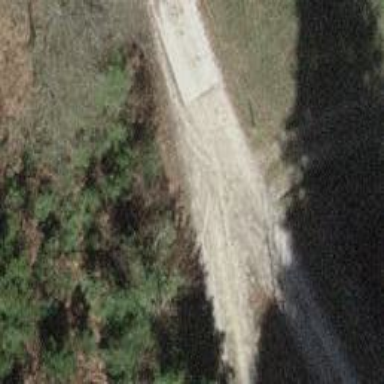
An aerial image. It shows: Gravel track with grade 2 tracktype.